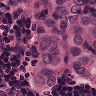
Metastatic tissue present: yes